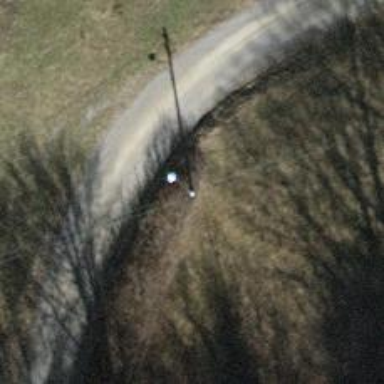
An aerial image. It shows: Power pole.